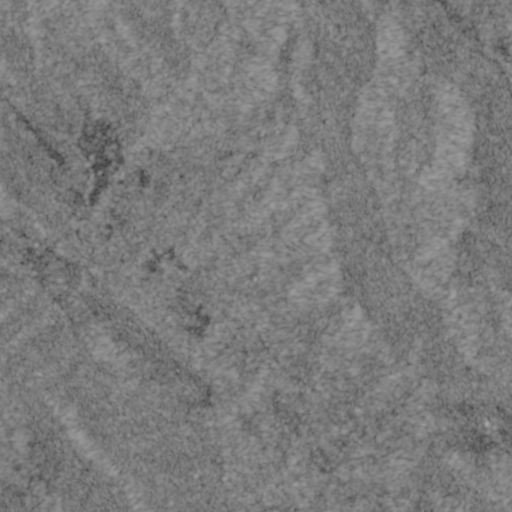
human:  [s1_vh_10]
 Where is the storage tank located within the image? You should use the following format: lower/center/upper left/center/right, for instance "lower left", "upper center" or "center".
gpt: The storage tank is located in the lower right of the image.
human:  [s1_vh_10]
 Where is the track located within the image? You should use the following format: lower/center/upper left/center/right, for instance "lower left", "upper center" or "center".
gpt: There is no track in the image.

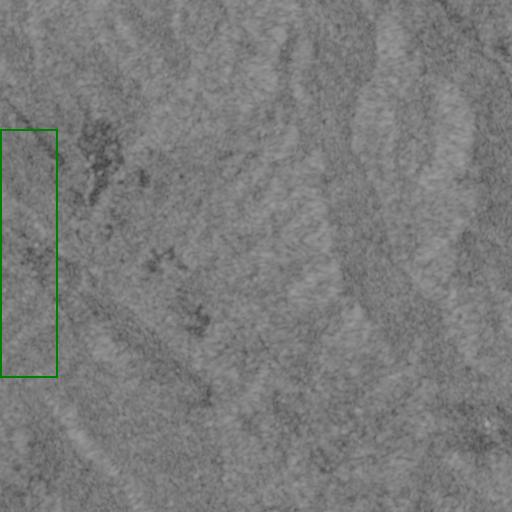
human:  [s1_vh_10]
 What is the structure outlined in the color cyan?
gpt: There is no cyan outline.
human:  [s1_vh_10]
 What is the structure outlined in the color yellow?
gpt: There is no structure outlined in yellow.